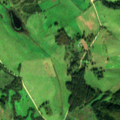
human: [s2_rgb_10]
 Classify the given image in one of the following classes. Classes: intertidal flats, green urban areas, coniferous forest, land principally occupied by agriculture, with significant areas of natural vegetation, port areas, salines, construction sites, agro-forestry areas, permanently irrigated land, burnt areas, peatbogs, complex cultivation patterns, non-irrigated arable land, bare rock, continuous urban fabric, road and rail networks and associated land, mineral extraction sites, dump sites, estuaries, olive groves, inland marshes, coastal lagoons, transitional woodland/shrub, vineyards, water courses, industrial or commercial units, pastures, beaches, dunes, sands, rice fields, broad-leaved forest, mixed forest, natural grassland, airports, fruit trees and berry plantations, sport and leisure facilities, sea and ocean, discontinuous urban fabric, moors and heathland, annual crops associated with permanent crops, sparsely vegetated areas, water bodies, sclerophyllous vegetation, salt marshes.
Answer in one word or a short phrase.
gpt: non-irrigated arable land, pastures, land principally occupied by agriculture, with significant areas of natural vegetation